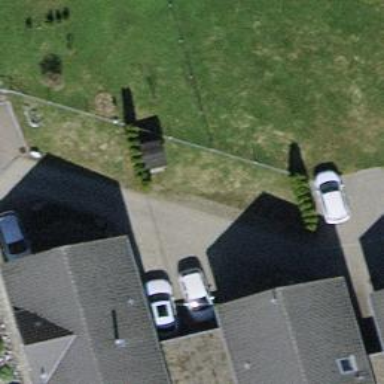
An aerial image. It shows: Simple and straightforward house.